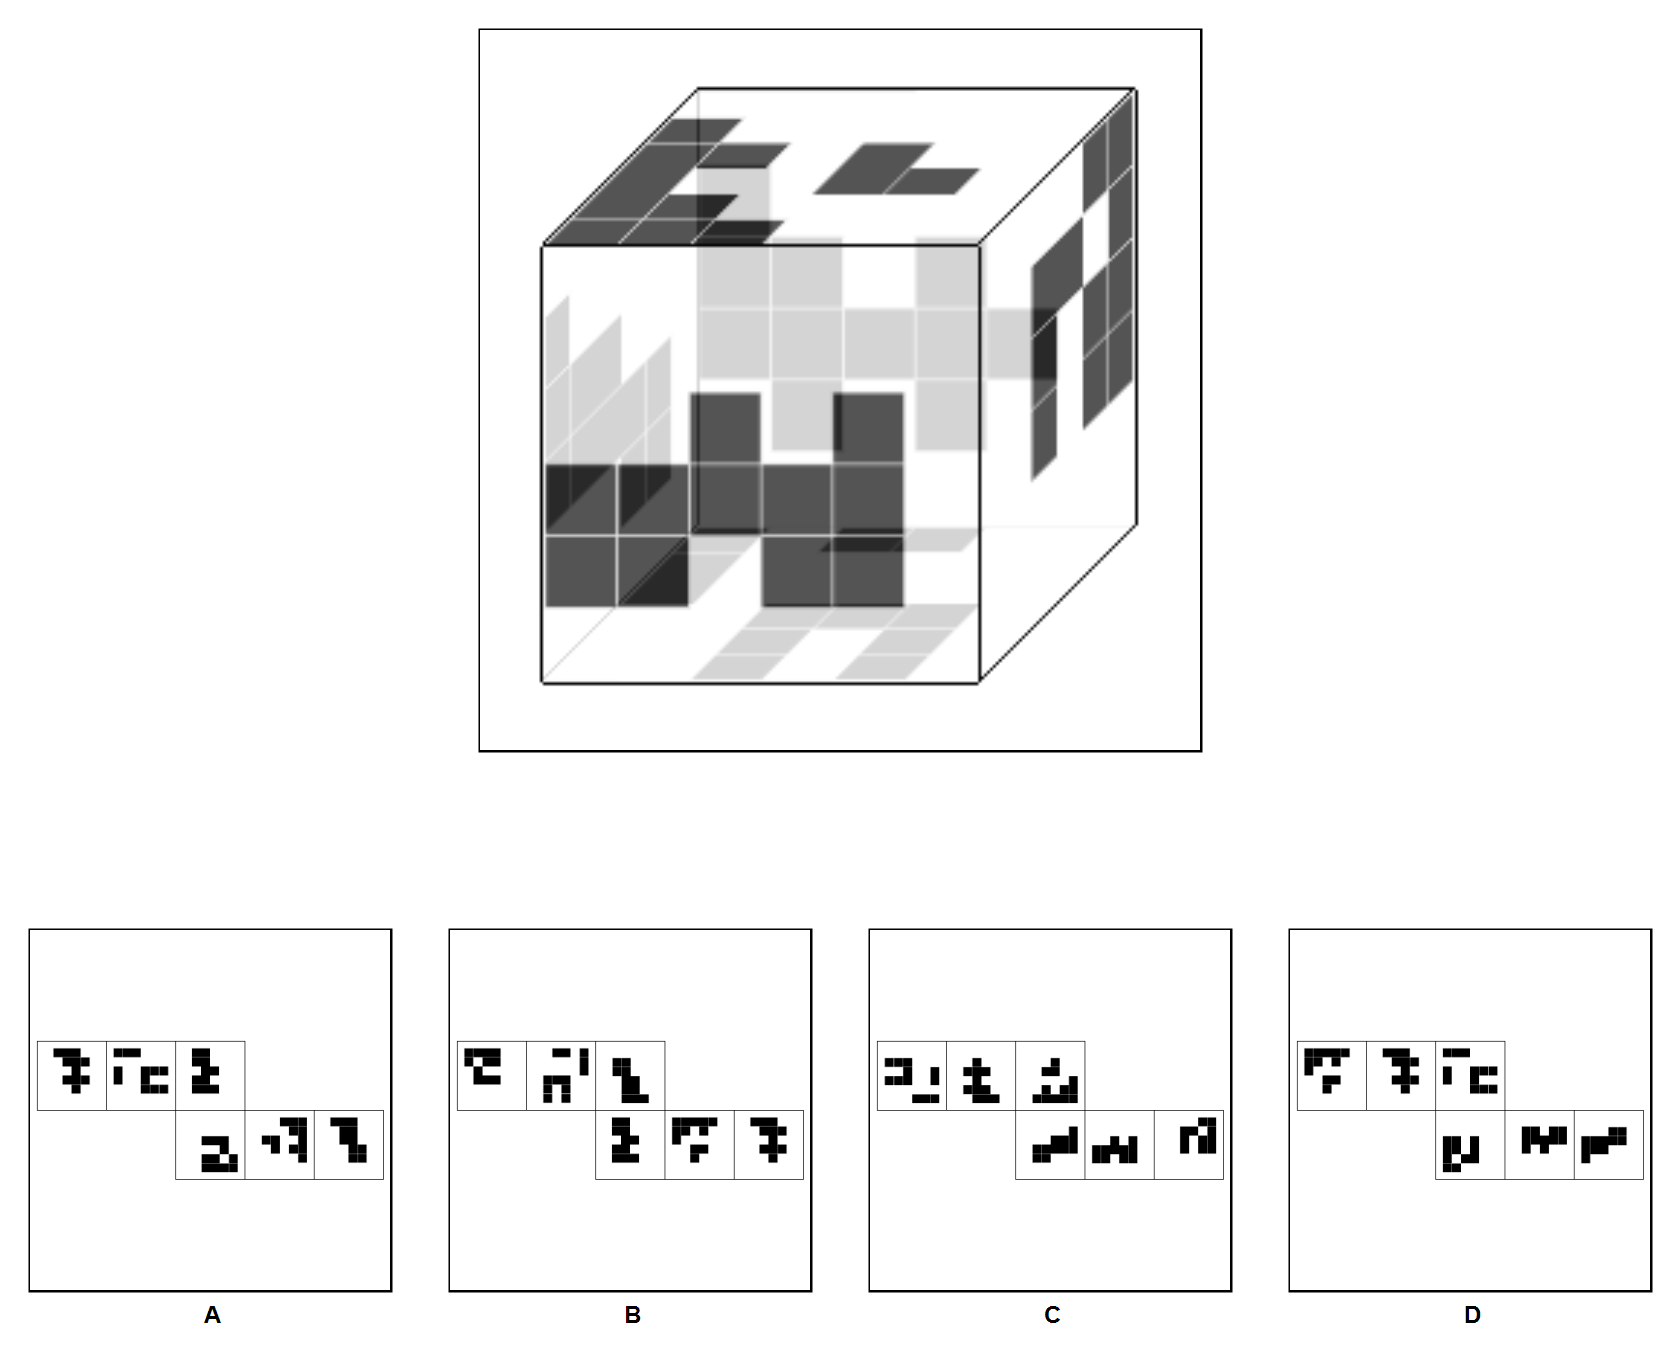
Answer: B